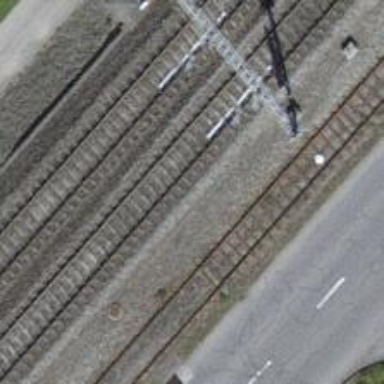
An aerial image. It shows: Railway signal.